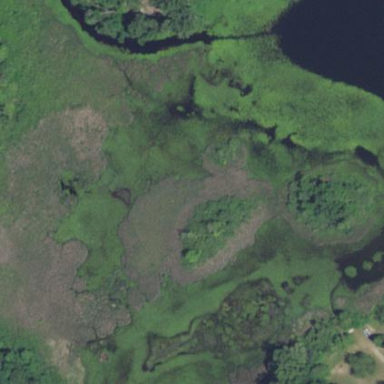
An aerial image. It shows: Marshy wetland area.